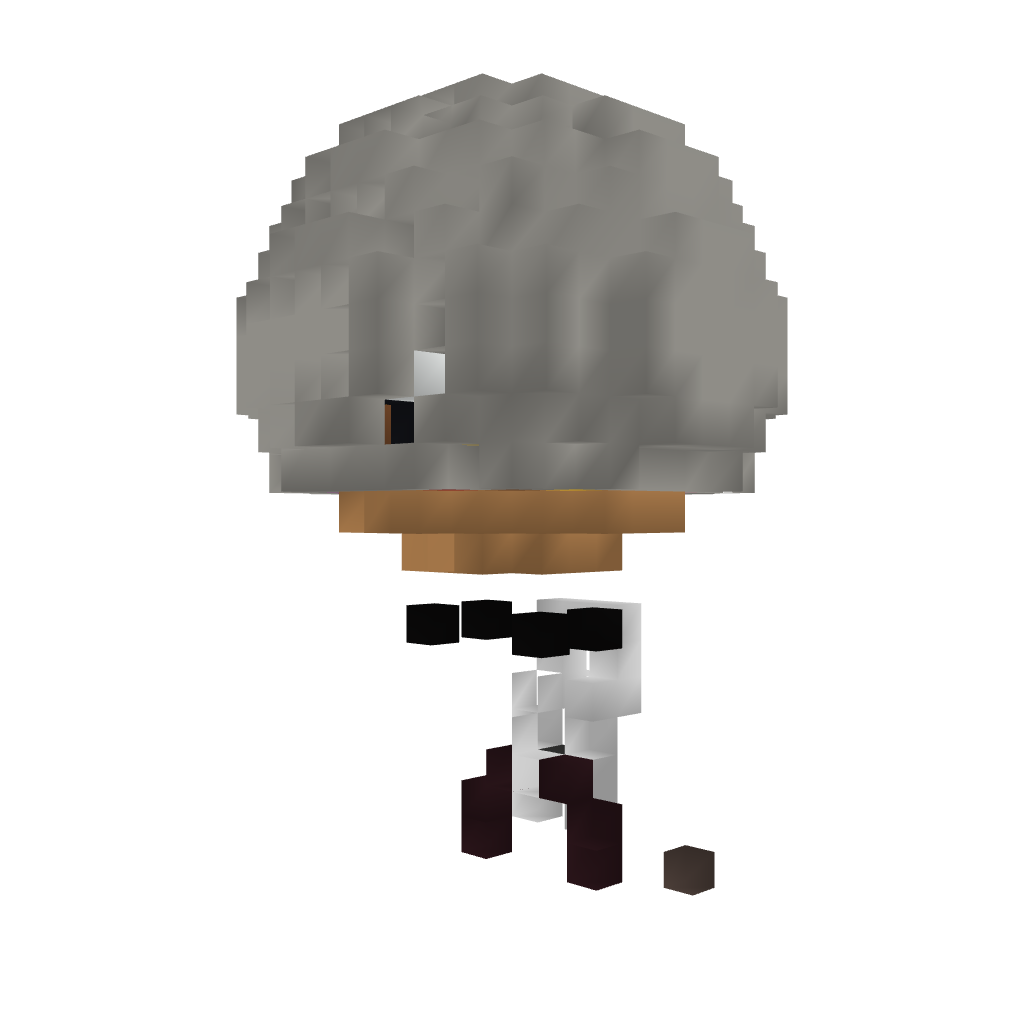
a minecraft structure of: Gumball Machine